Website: apple
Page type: billing-address
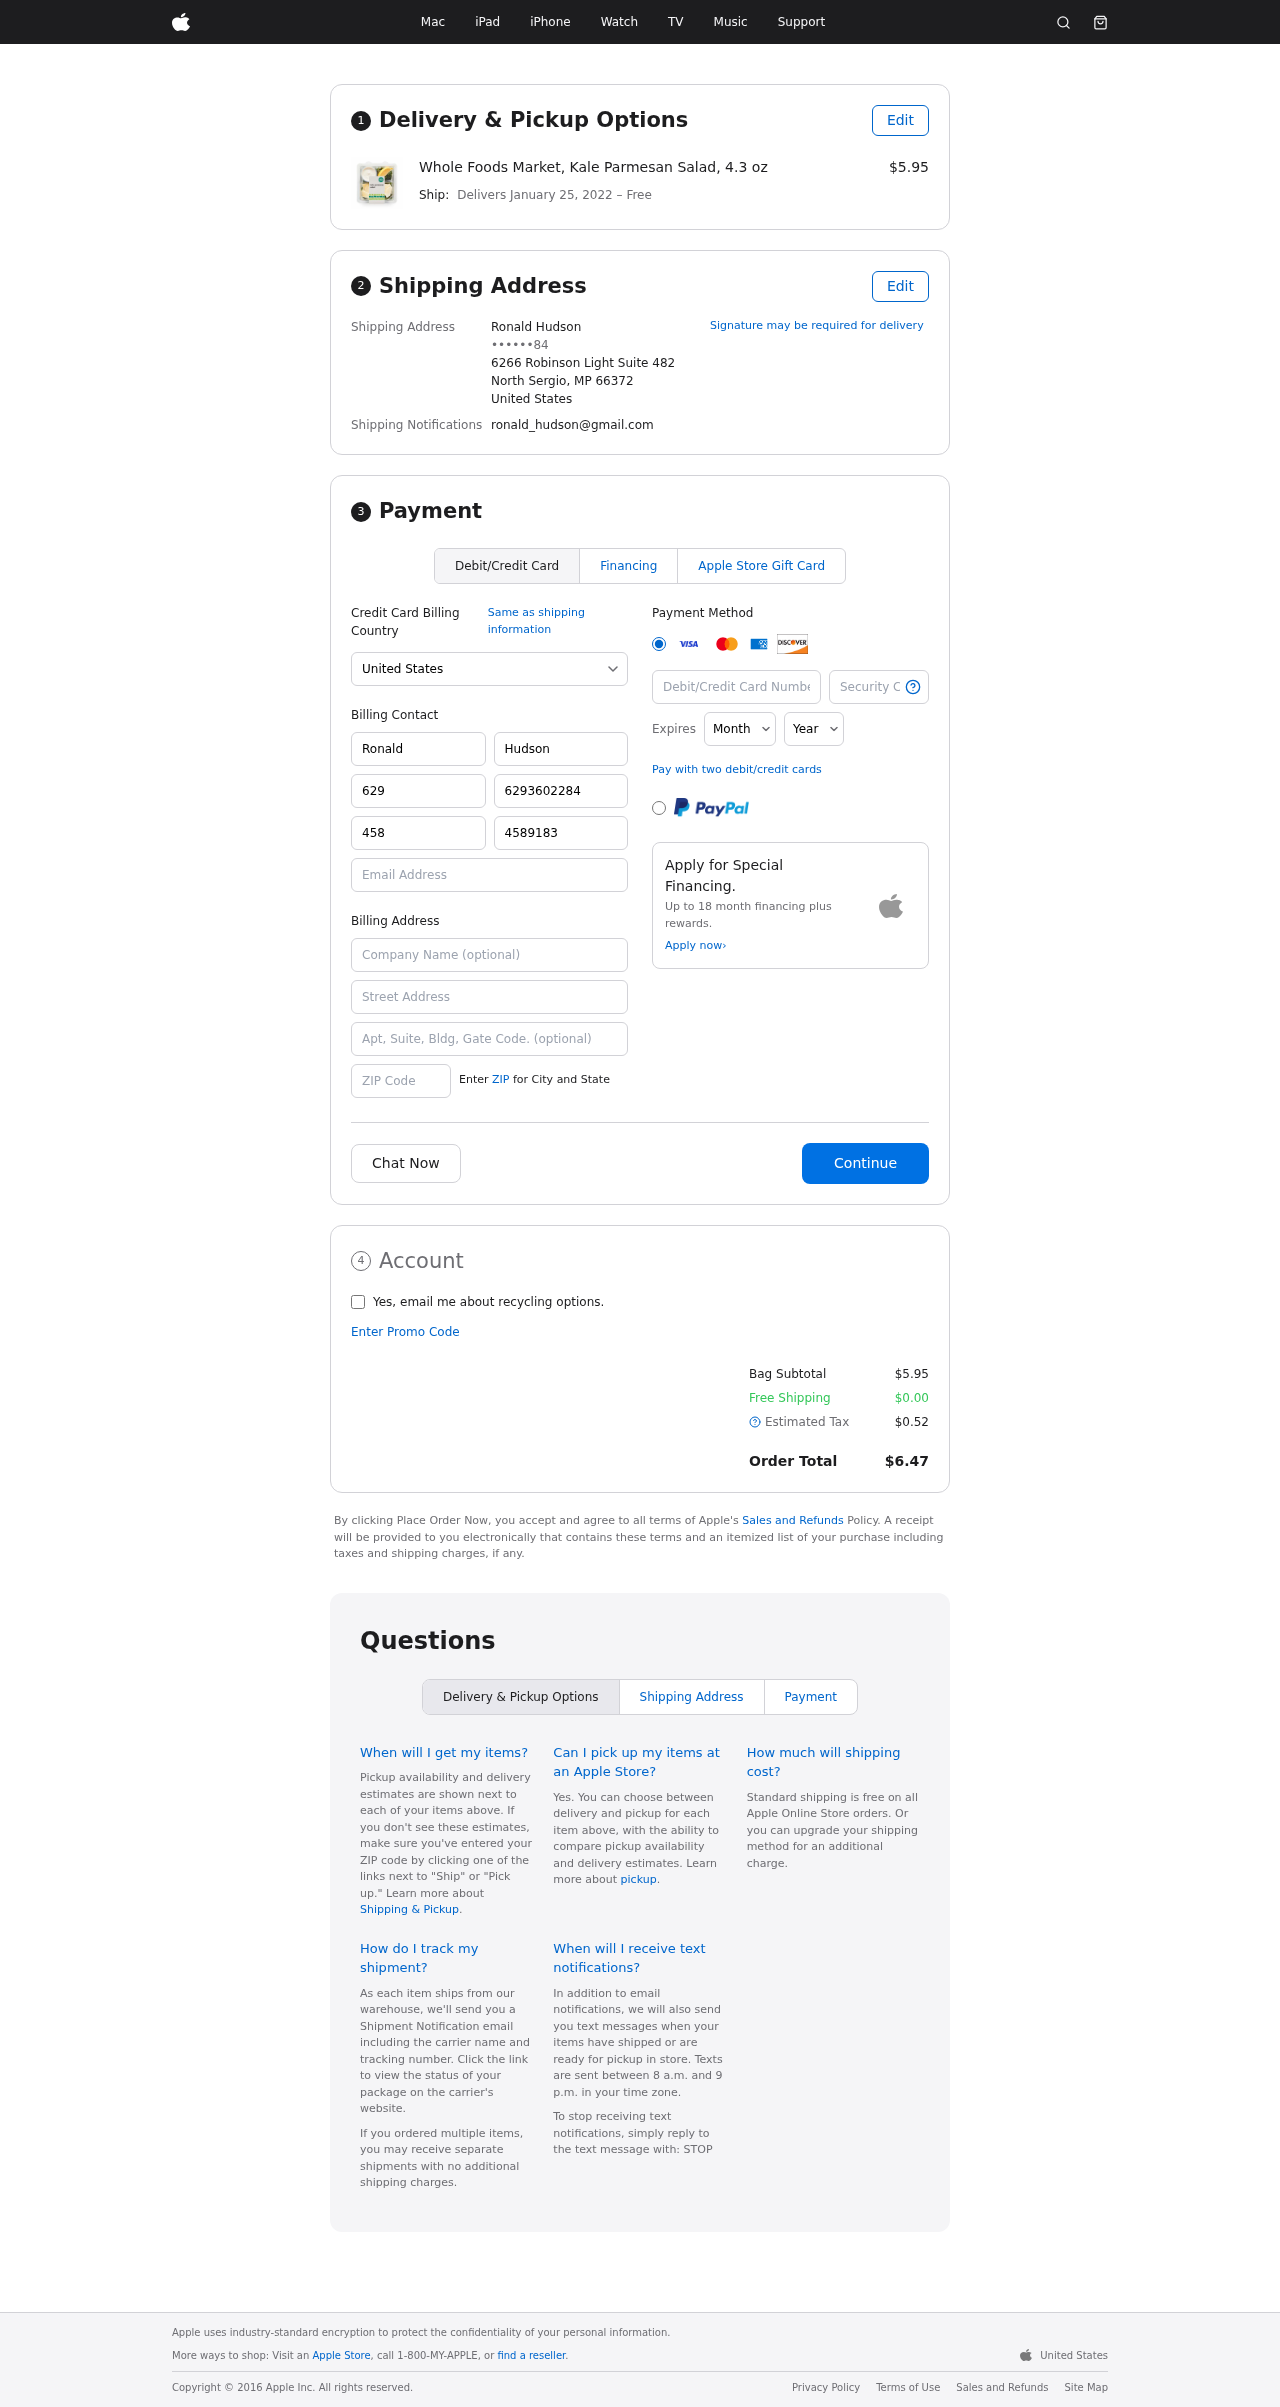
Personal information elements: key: PII_CARD_CVV
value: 104
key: PII_CARD_EXPIRY_MONTH
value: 01
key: PII_CARD_EXPIRY_YEAR
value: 30
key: PII_CARD_NUMBER
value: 6011 5585 1506 1381
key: PII_CITY_STATE_ZIP
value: North Sergio, MP 66372
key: PII_COUNTRY
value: United States
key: PII_EMAIL
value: ronald_hudson@gmail.com
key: PII_FULLNAME
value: Ronald Hudson
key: PII_STREET
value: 6266 Robinson Light Suite 482
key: PII_PHONE_MASKED
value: ••••••84
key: PII_BILLING_FIRSTNAME
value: Ronald
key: PII_BILLING_LASTNAME
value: Hudson
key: PII_BILLING_PHONE_AREA
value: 629
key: PII_BILLING_PHONE
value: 6293602284
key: PII_BILLING_PHONE_ALT_AREA
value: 458
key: PII_BILLING_PHONE_ALT
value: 4589183831
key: PII_BILLING_EMAIL
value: ronald_hudson@gmail.com
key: PII_BILLING_COMPANY
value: Brewer Group
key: PII_BILLING_STREET
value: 6266 Robinson Light Suite 482
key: PII_BILLING_POSTCODE
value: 66372
Product elements: key: PRODUCT1_NAME
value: Whole Foods Market, Kale Parmesan Salad, 4.3 oz
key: PRODUCT1_PRICE
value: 5.95
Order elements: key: ORDER_DELIVERY_DATE
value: January 25, 2022
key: ORDER_SUBTOTAL
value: $5.95
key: ORDER_SHIPPING_COST
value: $0.00
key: ORDER_TAX
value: $0.52
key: ORDER_TOTAL
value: $6.47